Question: Is there any way to format yaxis into something I want.
In fact, sometimes on the yaxis the data is shown with (k) on the right instead of thousand.
I want to remove (k). How can I do it?
The image of yaxis I want:

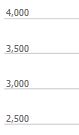
Answer: You can use formatter (<URL>
<URL>
'''
yAxis: {
labels: {
formatter: function () {
return Highcharts.numberFormat(this.value,0);
}
}
},
'''